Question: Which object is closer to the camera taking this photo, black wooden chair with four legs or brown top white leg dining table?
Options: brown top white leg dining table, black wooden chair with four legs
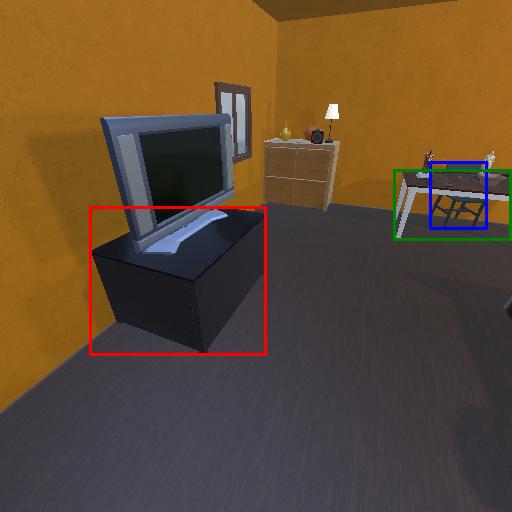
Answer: brown top white leg dining table